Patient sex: F
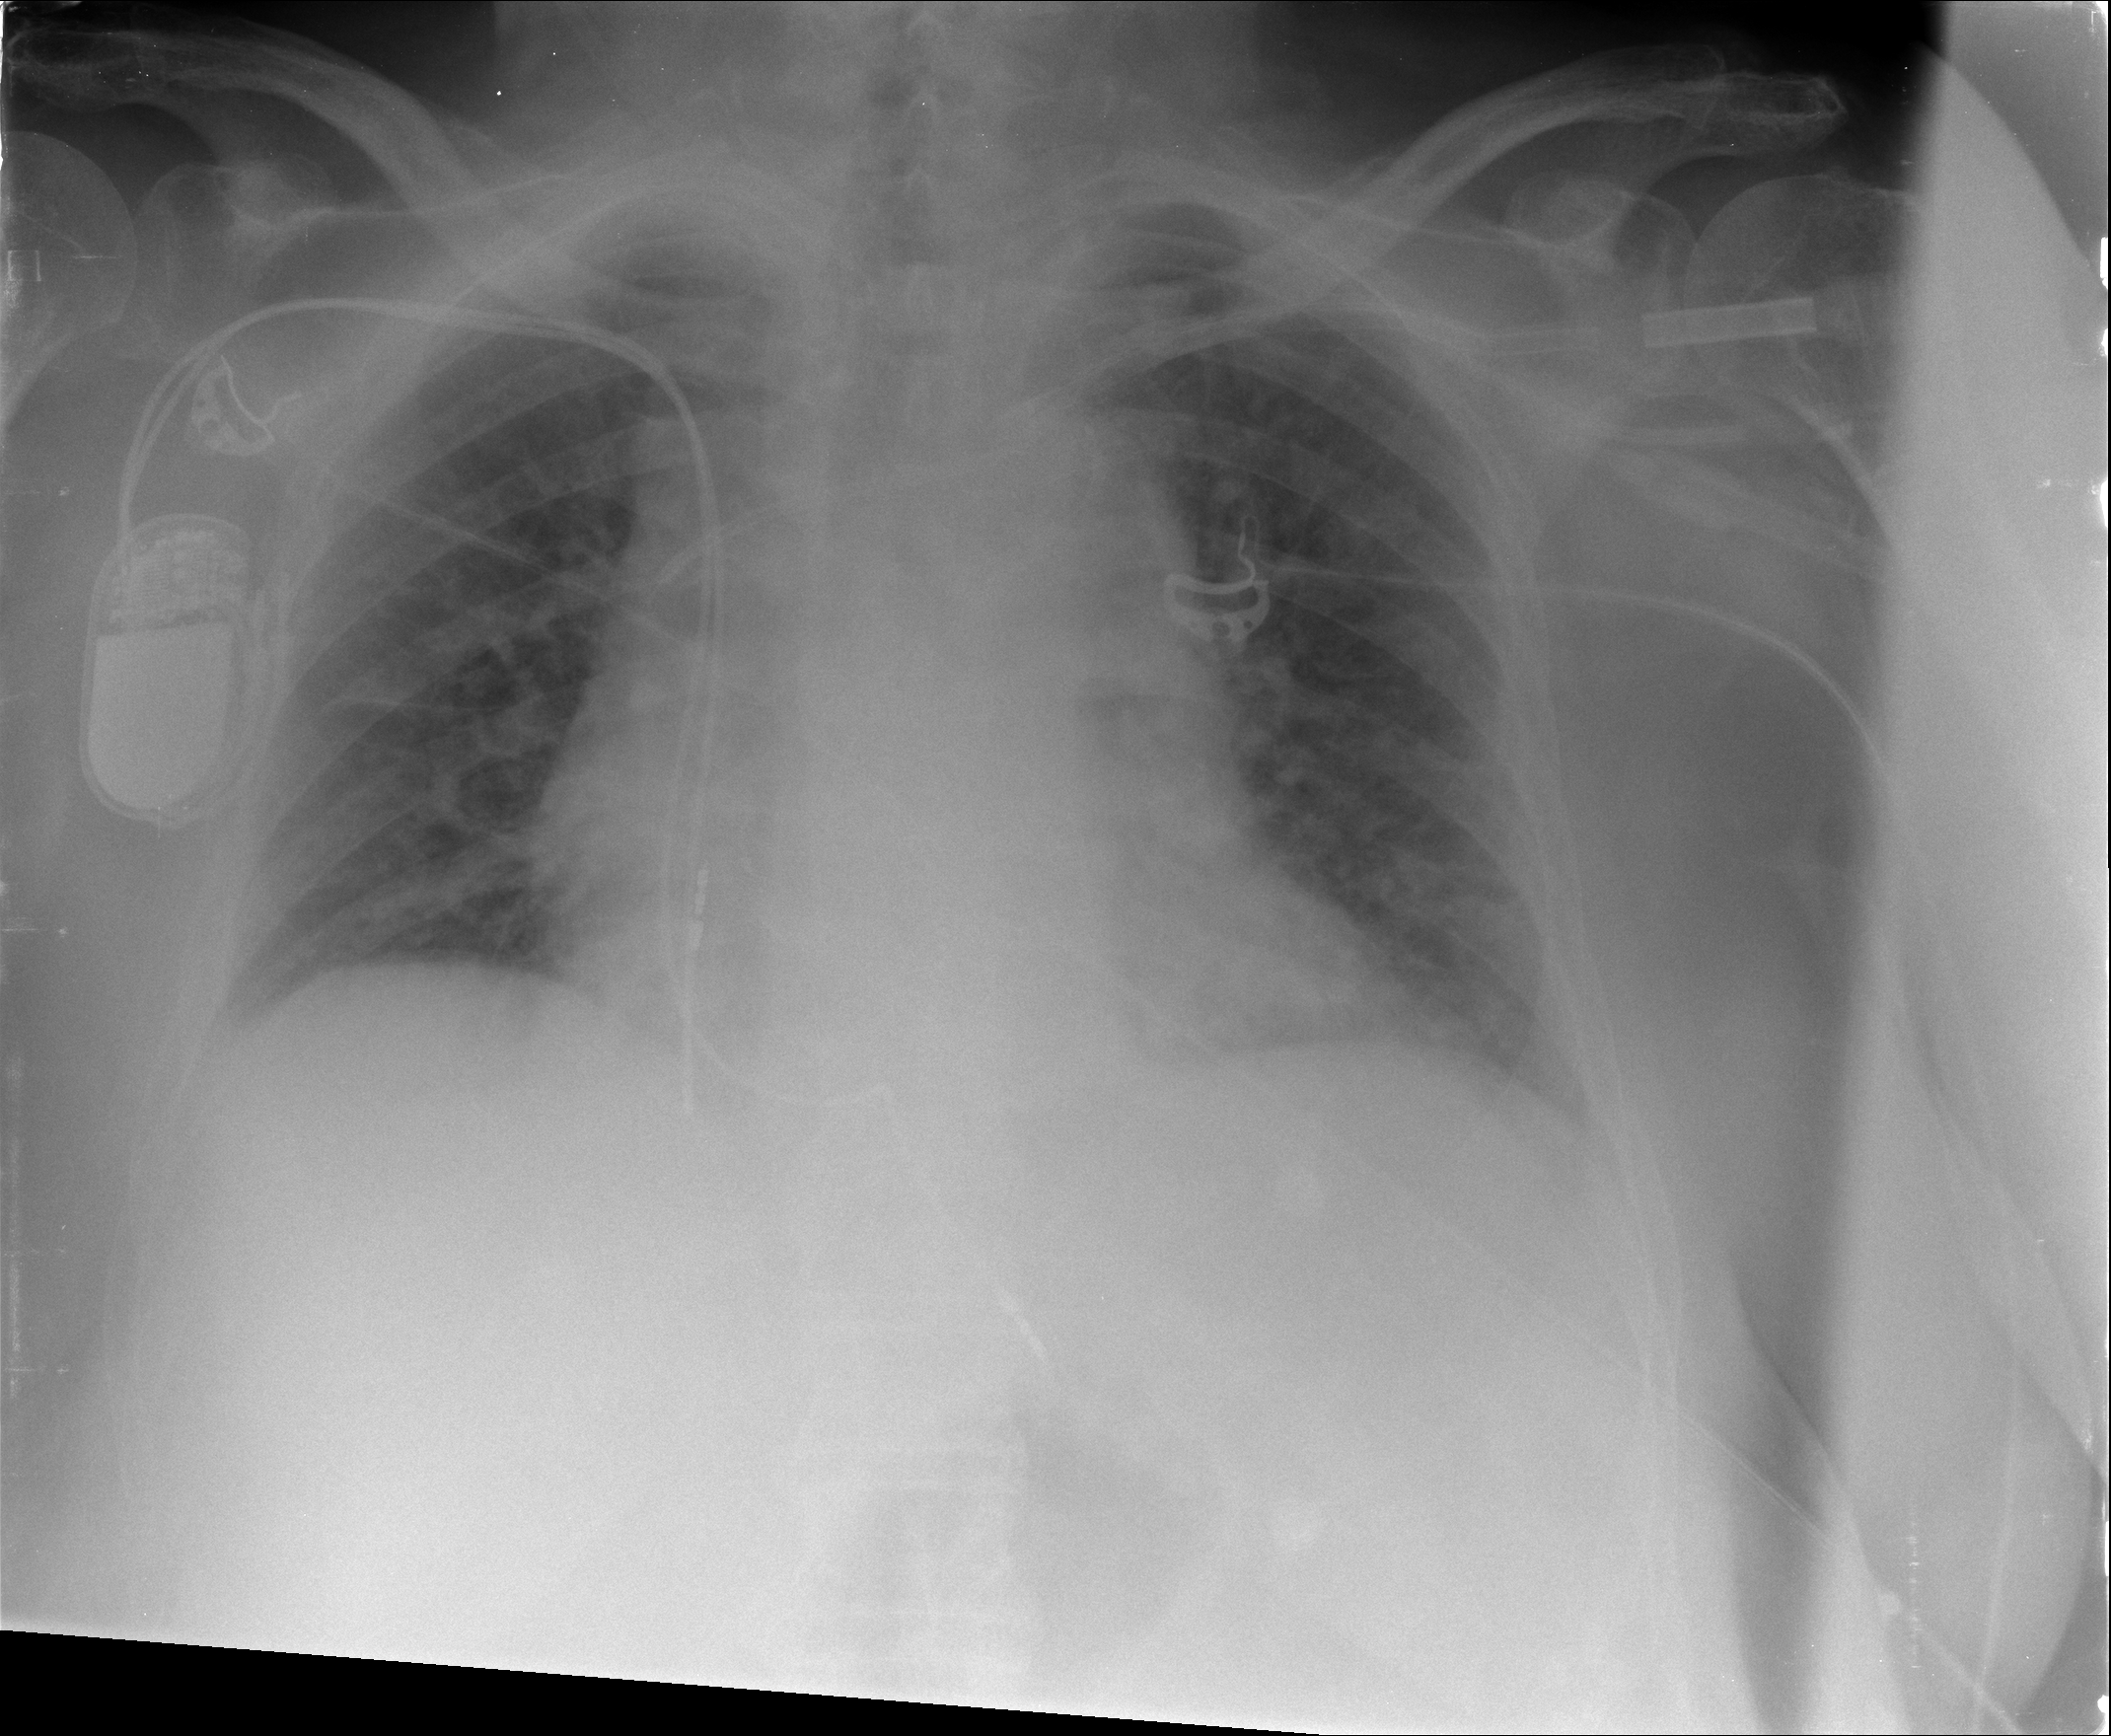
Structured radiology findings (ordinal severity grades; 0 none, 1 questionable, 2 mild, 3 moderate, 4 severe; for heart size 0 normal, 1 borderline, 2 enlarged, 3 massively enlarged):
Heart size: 0
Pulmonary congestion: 2
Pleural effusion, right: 0
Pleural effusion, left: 0
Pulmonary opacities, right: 0
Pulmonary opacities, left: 0
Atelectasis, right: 0
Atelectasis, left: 0